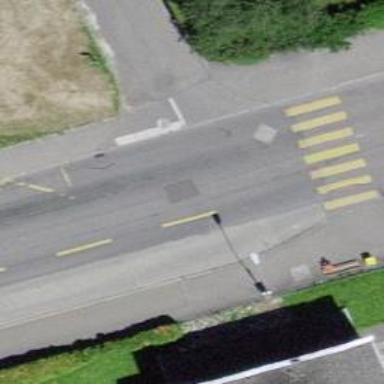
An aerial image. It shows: Public transport stop position.